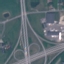
Land use / land cover class: Highway